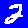
Digit: 2